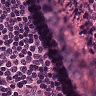
Metastatic tissue present: no